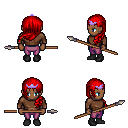
a pixel art fantasy rpg character, female body template, human, dark skin, brown long-sleeve shirt, magenta pants, red left-swept hairstyle, purple tiara, black shoes, spear, four views (front, back, left, right), 2x2 character sprite sheet, small pixel art, hard edges, no anti-aliasing